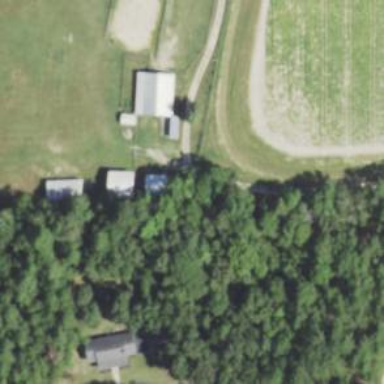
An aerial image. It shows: Driveway.